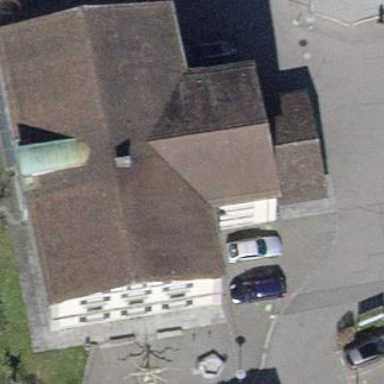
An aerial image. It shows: School building.